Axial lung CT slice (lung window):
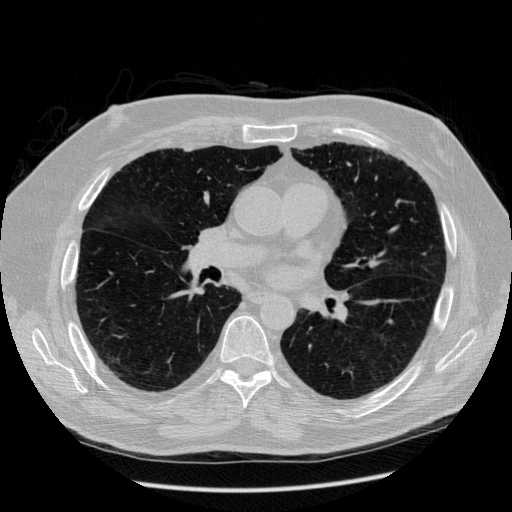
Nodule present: no